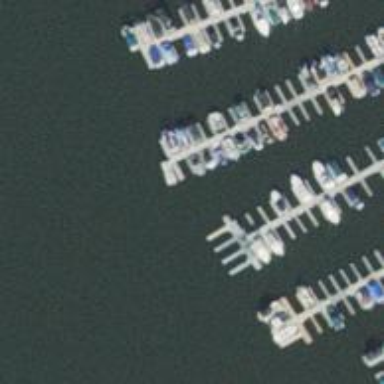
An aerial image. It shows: Man-made pier.